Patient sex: F
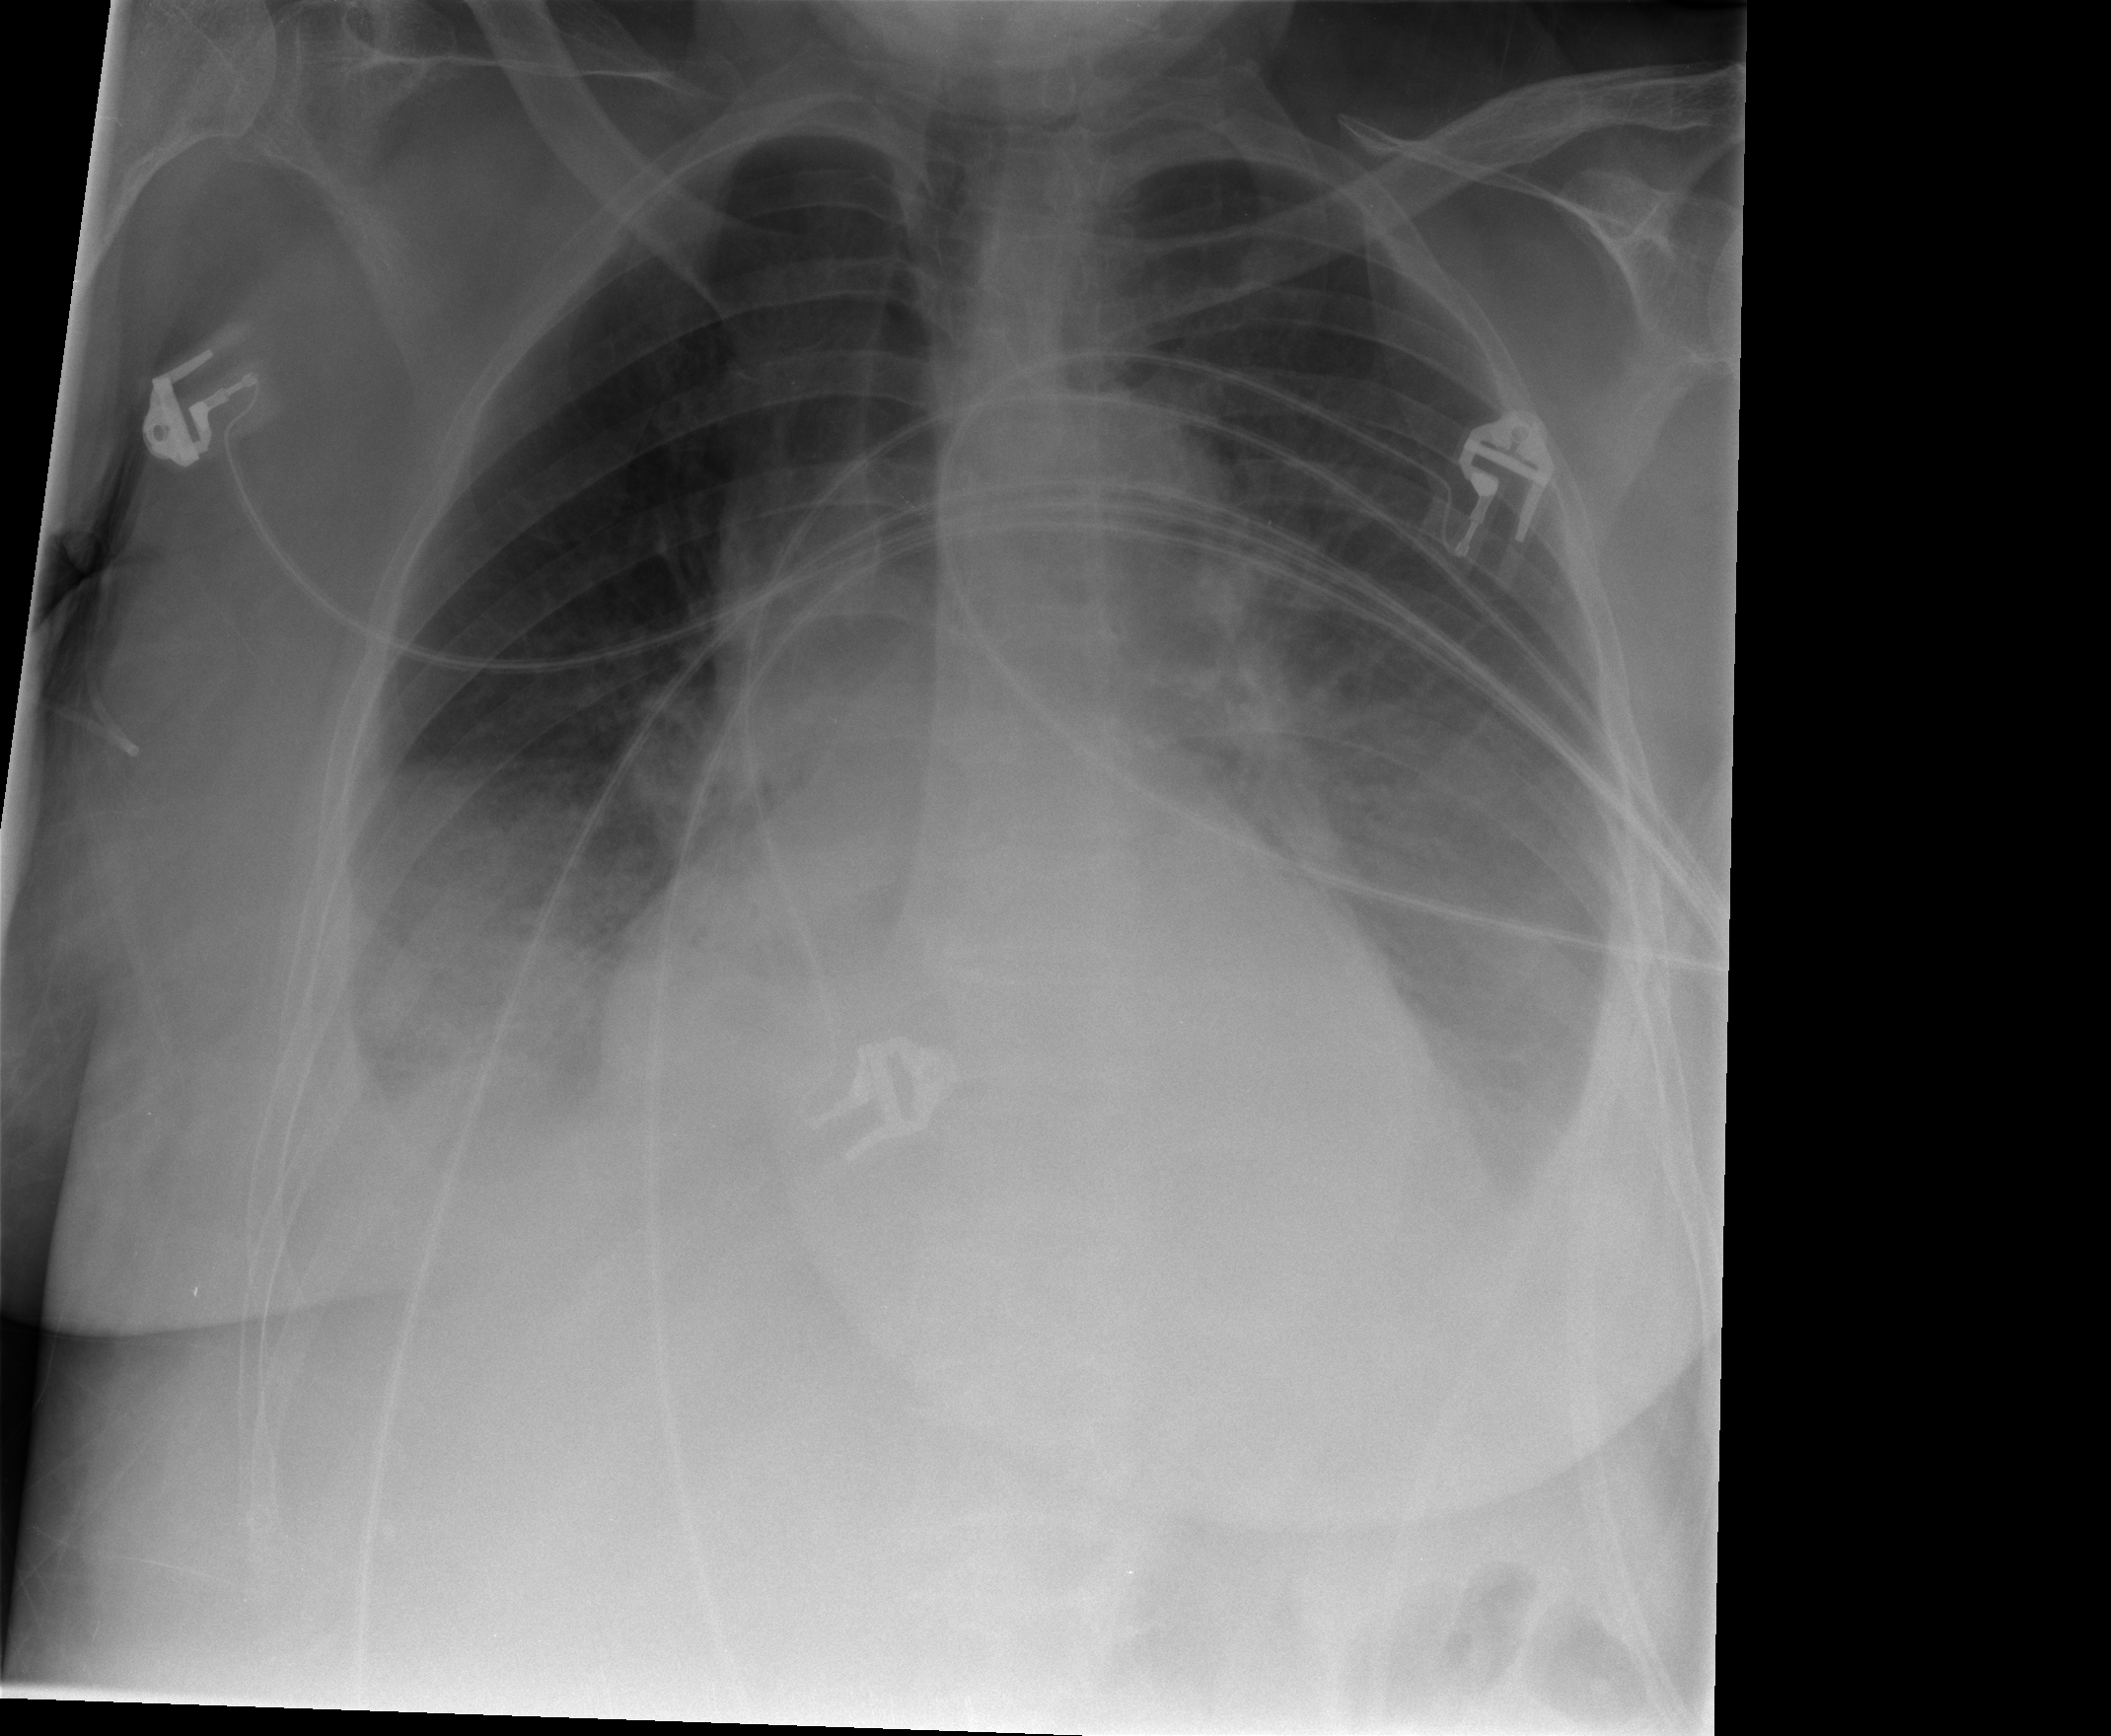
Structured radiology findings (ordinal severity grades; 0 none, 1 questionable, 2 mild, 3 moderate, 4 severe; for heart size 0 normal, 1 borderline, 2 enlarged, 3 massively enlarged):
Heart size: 2
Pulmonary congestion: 1
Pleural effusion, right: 2
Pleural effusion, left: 1
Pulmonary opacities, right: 0
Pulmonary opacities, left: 0
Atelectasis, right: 2
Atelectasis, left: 2